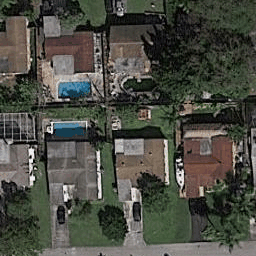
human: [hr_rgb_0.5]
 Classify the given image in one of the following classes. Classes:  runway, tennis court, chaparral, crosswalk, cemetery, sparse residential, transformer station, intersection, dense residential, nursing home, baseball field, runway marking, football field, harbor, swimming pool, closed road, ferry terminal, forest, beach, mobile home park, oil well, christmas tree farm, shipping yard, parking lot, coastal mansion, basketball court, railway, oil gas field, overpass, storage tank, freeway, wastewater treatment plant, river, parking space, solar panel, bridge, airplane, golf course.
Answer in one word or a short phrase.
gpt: dense residential